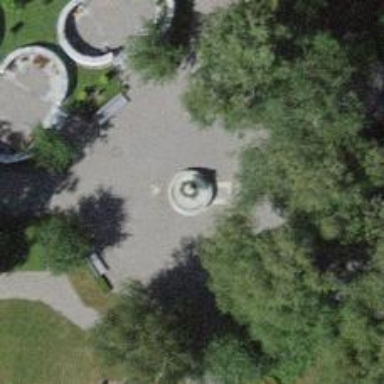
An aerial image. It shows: Fountain.